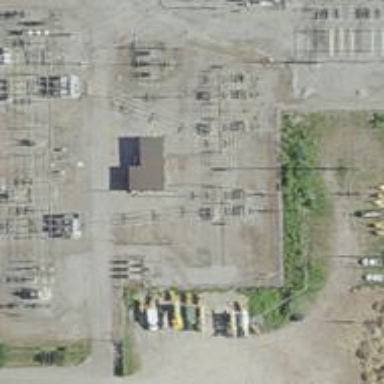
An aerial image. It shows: Switch for power supply.